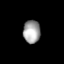
Tissue: prostate
Cell type: Myeloid cells
Senescence score: 0.6929
Nuclear area (px): 384
Mean DAPI intensity: 162.529